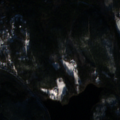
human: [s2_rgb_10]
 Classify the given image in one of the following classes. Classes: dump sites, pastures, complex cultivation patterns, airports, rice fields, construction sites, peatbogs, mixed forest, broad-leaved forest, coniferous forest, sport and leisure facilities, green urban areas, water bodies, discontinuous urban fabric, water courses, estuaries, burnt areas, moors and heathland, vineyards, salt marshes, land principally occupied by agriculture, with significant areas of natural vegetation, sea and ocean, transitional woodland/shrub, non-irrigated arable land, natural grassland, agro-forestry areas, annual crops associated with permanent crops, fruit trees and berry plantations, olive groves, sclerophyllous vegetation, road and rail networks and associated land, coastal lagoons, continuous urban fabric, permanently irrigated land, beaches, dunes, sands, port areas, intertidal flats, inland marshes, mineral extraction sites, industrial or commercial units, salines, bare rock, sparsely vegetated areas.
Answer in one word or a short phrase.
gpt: discontinuous urban fabric, coniferous forest, mixed forest, water bodies